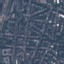
Land use / land cover: Residential